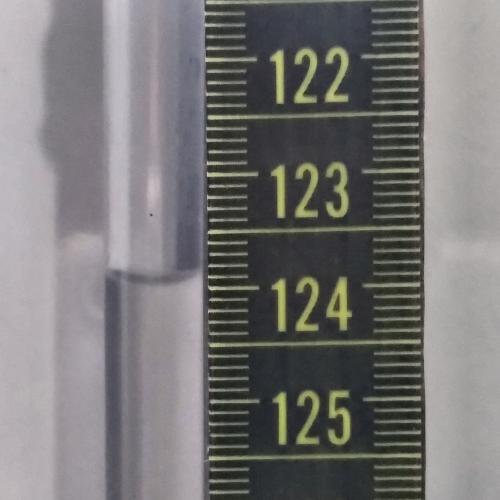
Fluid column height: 123.9 cm